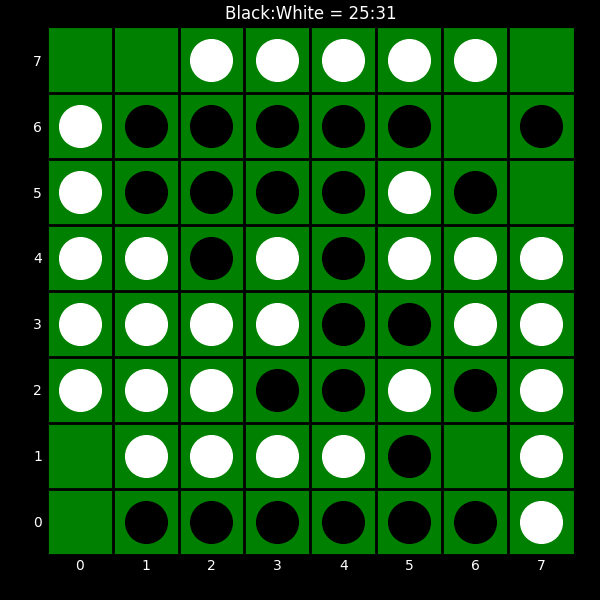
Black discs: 25
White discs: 31